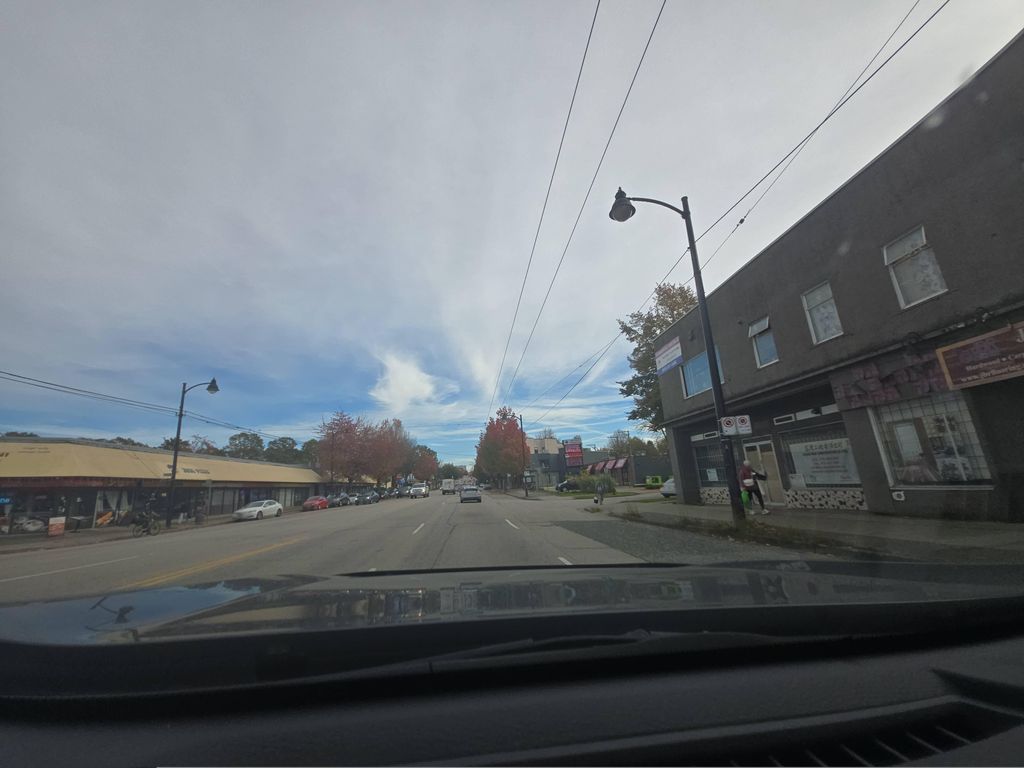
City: vancouver